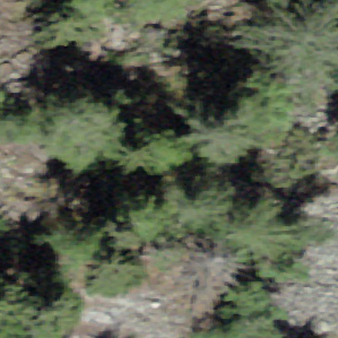
Label: bouldering_area